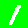
Digit: 1